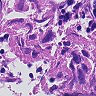
Metastatic tissue present: yes